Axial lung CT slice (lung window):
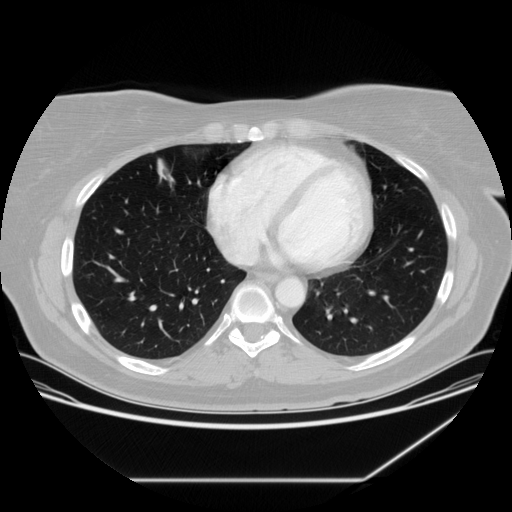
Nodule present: no